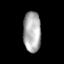
Tissue: lung
Cell type: Others
Senescence score: 0.1841
Nuclear area (px): 700
Mean DAPI intensity: 173.276